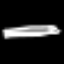
Label: pencil